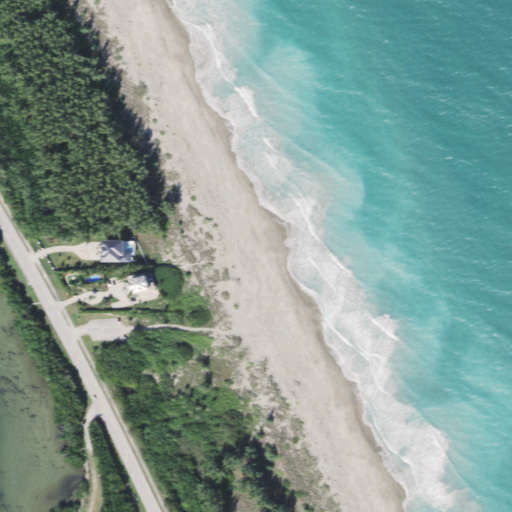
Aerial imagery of beach in Florida named Middle Cove Beach containing open water, barren land, woody wetlands, herbaceous wetlands, low intensity development, medium intensity development, open development, and high intensity development